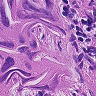
Metastatic tissue present: yes